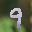
Label: 9